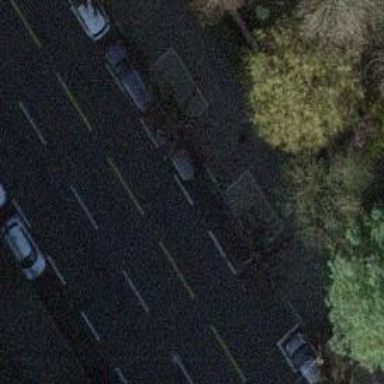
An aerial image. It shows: Tree-lined avenue.